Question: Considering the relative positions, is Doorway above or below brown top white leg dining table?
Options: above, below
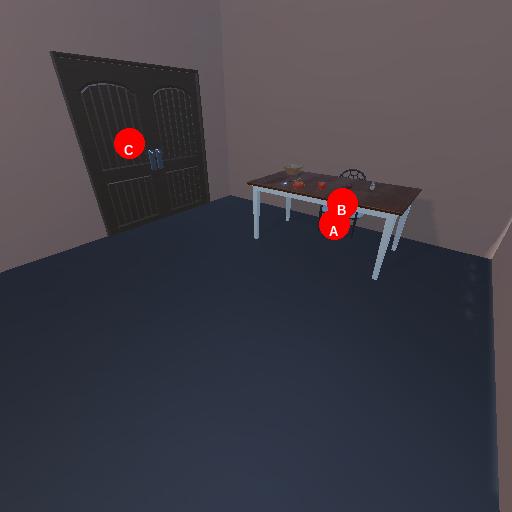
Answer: above